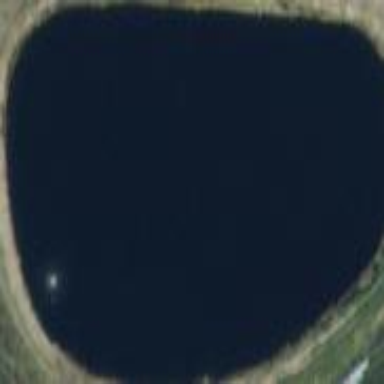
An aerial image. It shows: Serene lake.